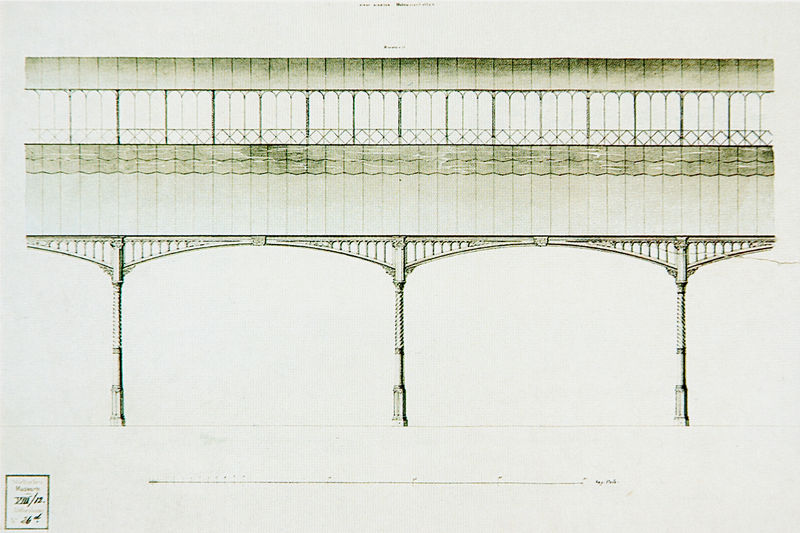
Titel: Entwurf zur Schrannenhalle in München, Teilaufriss
Künstler: Arnold Zenetti
Standort: München
Institution: Stadtmuseum, Graphische Sammlung
Schlagwörter: dunkel, weiß, grün, menschen, fenster, grau, hell, pfeiler, schwarz, skizze, stirn, stützen, säule, säulen, zeichnung, dach, gebäude, weg, ornament, wand, architektur, sockel, tragen, signatur, brücke, gitter, kirche, schlank, innen, blatt, kinn, schrift, ansicht, bogen, modern, zug, grafik, hellgrün, linien, sepia, jugendstil, inschrift, zahlen, seitenansicht, metall, geländer, podest, dünn, galerie, halle, bögen, eisen, gang, schild, außen, stütze, überdachung, gewölbe, offen, übergang, balustrade, technik, schwarzweiss, bahnhof, stempel, stelzen, entwurf, arkaden, kapitelle, karte, mittelschiff, sicht, einfarbig, industrialisierung, bahn, eisenbahn, konstruktion, stahlbrücke, plan, bahnsteig, wien, siegel, filigran, eisenkonstruktion, stahl, träger, las, tunnel, stürzen, bridge, brückenbogen, grundriss, massstab, aufriss, architekturzeichnung, bauzeichnung, architekt, lasten, pla, schrannenhalle, paln, maßtab, anriss, blaupause, schranne, eisenbrücke, eisenstahlkonstruktion, gedrückter bogen, guß, ingeneur, ingeneurarchitektur, ingenieurbauweise, konstruktionsplan, kontruktion, oaoier, shirft, stehlen, u bahn, überführung, dacg, stahlbau, senkrechte, technisch, überdacht, spannung, gerüstbau, eiffel, brucke, 19. jahrhundert, uncoloriert, masstrab, hautpschiff